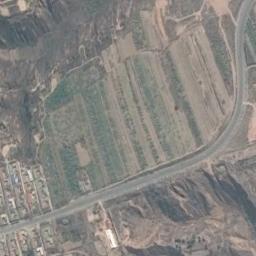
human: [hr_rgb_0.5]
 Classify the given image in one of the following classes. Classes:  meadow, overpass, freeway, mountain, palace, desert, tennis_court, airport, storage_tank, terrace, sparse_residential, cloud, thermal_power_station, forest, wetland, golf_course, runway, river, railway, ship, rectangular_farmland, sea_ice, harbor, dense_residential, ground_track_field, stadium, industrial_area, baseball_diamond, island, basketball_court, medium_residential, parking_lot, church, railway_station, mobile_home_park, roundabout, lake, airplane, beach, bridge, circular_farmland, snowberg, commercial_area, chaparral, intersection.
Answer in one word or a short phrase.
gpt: terrace